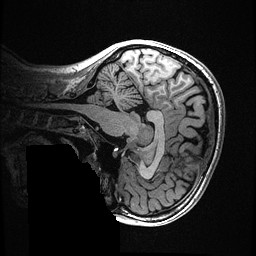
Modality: T1w
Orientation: sagittal
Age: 29
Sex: female
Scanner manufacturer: ge
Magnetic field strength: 3 T
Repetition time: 0.006952 s
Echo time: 0.00292 s